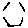
Label: hexagon